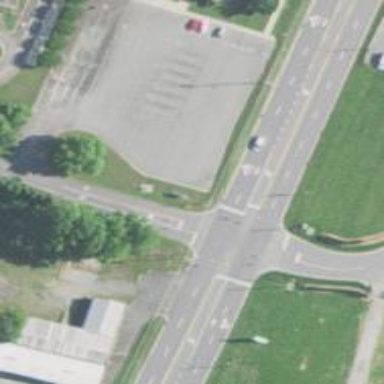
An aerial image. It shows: Solid stop line on the road.